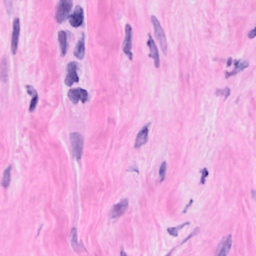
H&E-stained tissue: Breast